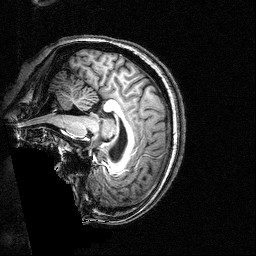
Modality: T1w
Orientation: sagittal
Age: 38
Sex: female
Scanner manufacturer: siemens
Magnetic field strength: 3 T
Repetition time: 2.5 s
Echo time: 0.00393 s